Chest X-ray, PA view. Patient: 75 years old, sex M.
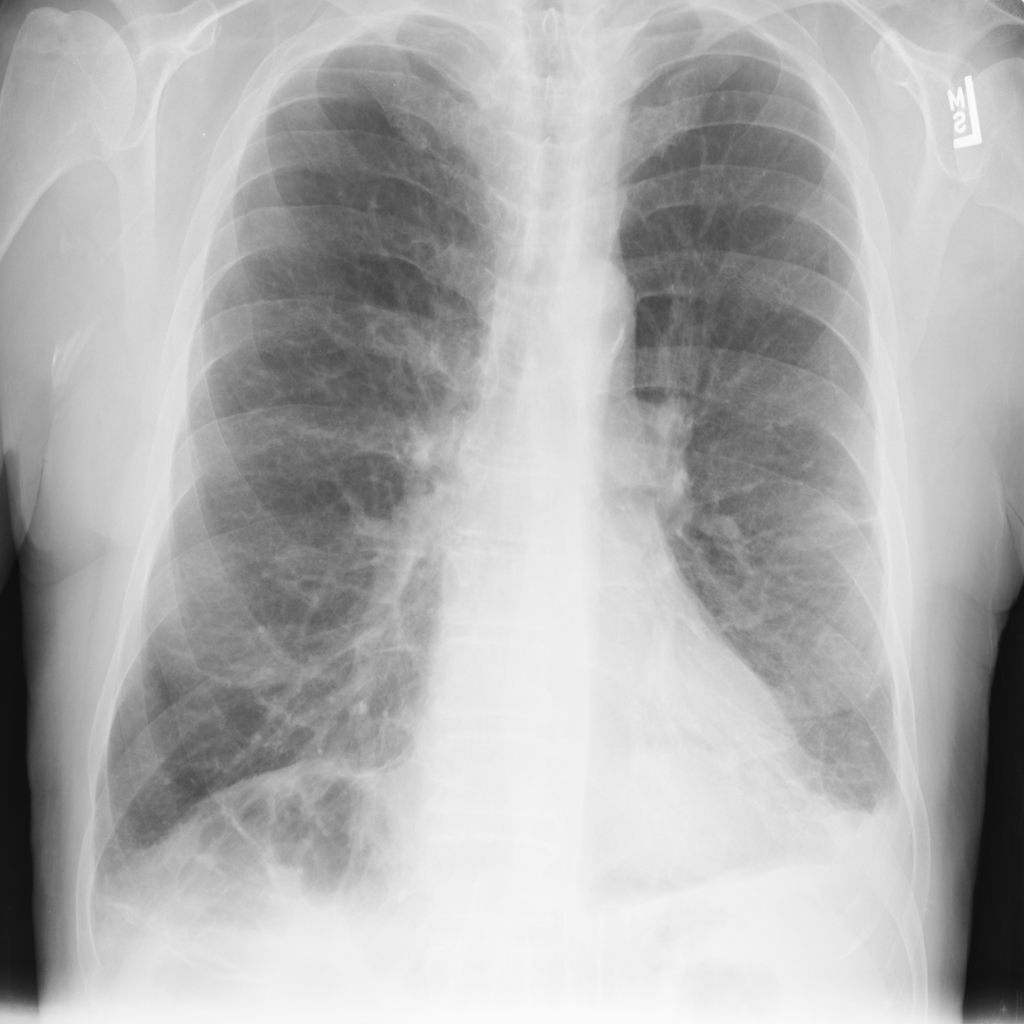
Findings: Effusion